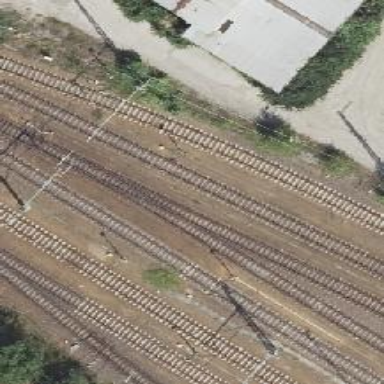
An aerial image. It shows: Railway signal.